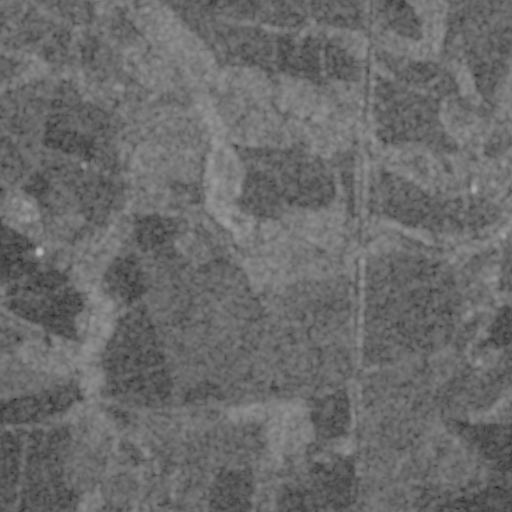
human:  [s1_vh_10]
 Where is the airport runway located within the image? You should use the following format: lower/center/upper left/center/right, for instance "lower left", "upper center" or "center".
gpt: The airport runway is located in the lower right of the image.
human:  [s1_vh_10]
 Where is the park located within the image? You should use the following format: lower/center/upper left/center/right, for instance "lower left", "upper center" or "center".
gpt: The park is located in the upper right of the image.
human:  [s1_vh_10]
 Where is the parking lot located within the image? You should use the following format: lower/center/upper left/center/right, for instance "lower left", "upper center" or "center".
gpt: The parking lot is located in the center right of the image.
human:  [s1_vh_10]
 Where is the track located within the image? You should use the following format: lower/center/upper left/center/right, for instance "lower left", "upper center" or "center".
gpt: There is no track in the image.

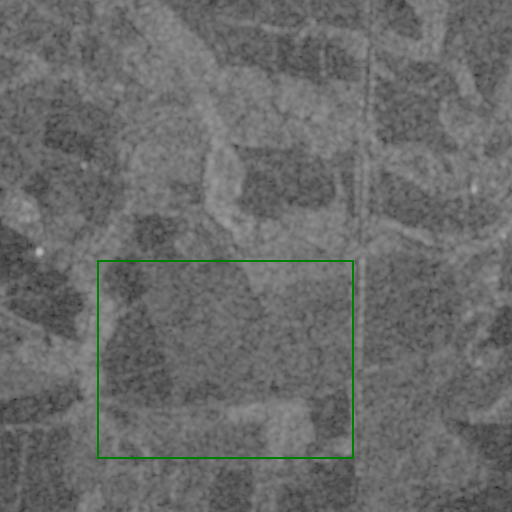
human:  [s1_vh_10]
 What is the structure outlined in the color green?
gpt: The structure outlined in green is a crop field.
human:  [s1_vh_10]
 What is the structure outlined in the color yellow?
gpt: There is no yellow outline.